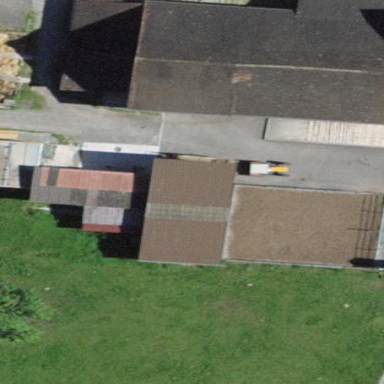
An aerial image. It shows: View of roof of building.